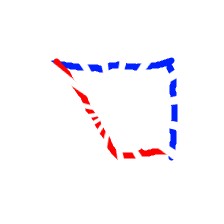
Shape: trapezoid